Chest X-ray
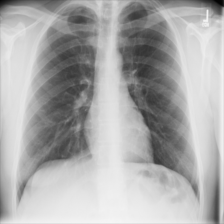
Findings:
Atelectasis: negative
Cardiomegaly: negative
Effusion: negative
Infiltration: negative
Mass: negative
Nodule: negative
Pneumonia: negative
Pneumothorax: negative
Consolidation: negative
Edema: negative
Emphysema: negative
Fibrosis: negative
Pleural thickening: negative
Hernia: negative